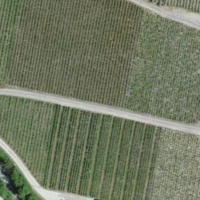
EUNIS habitat code: 40
Species observed at this site:
Plantago major